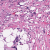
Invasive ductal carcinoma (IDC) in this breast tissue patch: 0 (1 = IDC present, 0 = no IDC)